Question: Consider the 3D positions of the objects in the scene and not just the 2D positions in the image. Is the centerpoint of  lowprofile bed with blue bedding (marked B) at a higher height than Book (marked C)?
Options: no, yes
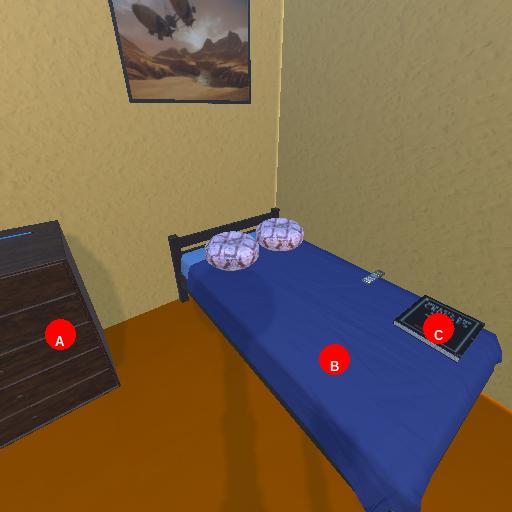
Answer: no